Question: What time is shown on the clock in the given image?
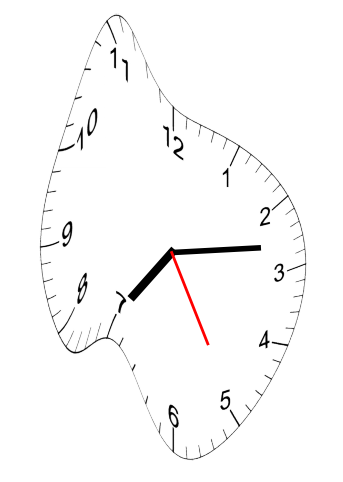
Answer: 07:13:25